Question: Hi every One See the Below Image

in this Screen that 3 Blocks are images and i am trying to Bind some text to that Text Block and display with some time intervals with Live tile Look and feels. Can any One Sugest How can i do this
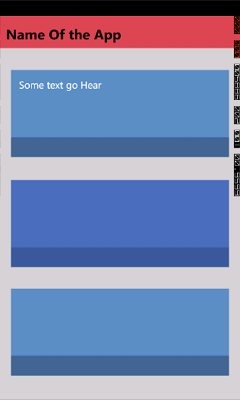
Answer: If you want to mimic Live Tiles, I suggest that you take a look at <URL>. It contains the 'HubTile' control which is and is probably the thing you are looking for.
If not, you have the source code and you can check how they did it. This way you can replicate the behavior and then customize it.